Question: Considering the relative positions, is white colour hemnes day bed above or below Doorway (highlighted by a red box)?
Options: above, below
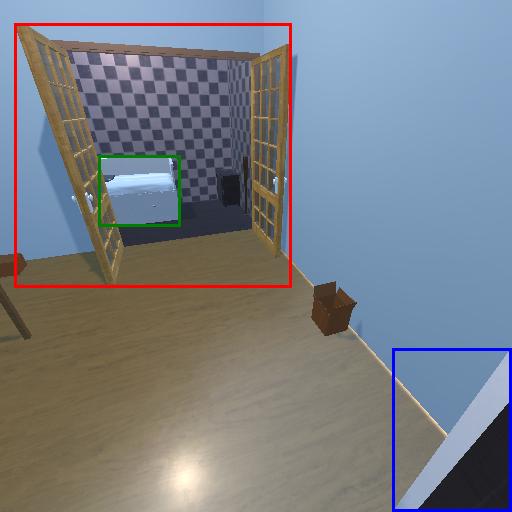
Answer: above